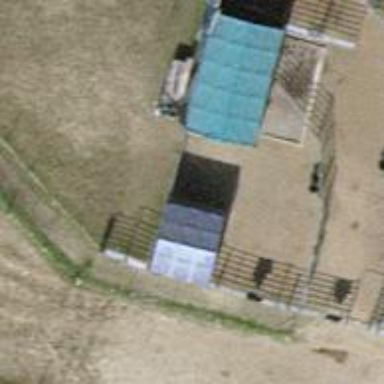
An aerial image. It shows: Fence.